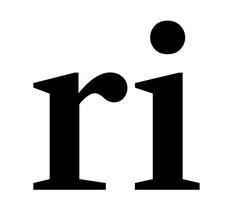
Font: LibreCaslonText_SemiBold